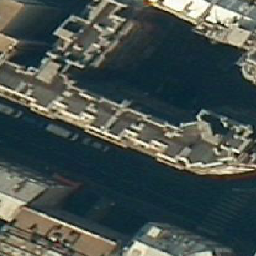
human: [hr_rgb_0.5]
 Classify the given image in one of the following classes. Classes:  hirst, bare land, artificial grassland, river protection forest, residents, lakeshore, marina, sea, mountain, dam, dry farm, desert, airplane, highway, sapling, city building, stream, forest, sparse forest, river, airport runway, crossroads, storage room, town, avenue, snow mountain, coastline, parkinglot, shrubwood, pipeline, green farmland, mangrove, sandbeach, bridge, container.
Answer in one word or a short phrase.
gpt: city building